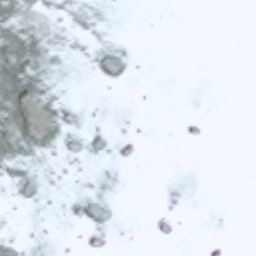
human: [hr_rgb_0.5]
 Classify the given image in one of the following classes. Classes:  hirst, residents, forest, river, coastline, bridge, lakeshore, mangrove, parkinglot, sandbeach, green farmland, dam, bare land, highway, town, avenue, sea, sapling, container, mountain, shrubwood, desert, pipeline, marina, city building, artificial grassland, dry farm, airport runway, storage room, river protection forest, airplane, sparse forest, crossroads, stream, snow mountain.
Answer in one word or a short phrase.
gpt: snow mountain